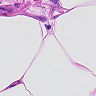
Metastatic tissue present: no